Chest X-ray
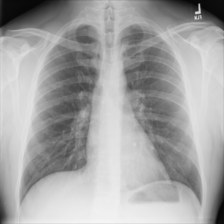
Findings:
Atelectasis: negative
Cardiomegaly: negative
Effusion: negative
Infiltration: negative
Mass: negative
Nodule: negative
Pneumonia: negative
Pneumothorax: negative
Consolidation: negative
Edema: negative
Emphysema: negative
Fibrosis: negative
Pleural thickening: negative
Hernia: negative